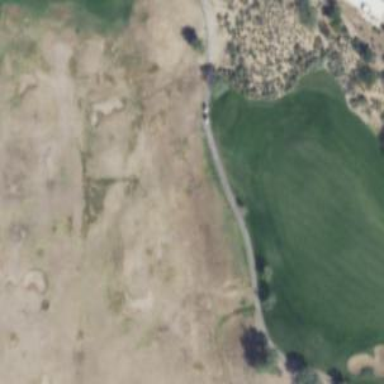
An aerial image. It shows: Grassy area used as driving range for golf.